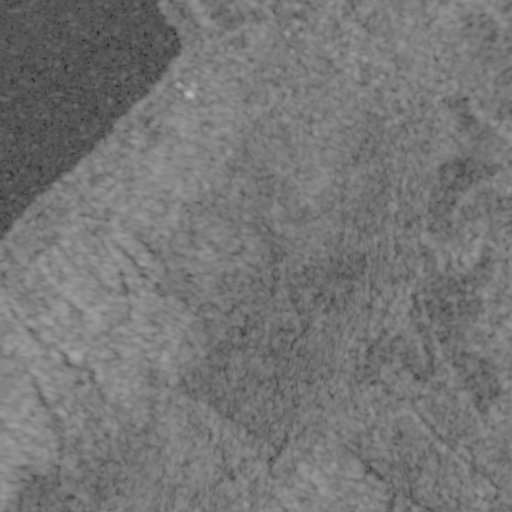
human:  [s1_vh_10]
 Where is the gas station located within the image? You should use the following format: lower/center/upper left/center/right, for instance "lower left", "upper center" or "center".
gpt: The gas station is located in the upper right of the image.
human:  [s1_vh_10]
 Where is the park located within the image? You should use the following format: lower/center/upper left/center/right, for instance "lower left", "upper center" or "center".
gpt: The park is located in the upper right of the image.
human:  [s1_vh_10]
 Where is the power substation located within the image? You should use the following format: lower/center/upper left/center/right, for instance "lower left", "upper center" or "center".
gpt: The power substation is located in the upper left of the image.
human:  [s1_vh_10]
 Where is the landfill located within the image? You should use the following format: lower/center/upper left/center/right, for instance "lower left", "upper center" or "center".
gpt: There is no landfill in the image.

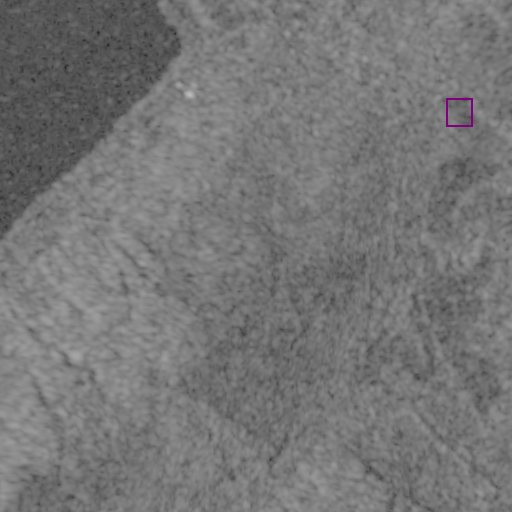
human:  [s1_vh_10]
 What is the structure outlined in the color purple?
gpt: The structure outlined in purple is a park.
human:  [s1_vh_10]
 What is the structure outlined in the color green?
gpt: There is no green outline.